Question: I've found some answers related to this topic, but nothing works for me. I've tried 'setPreferredMaxLayoutWidth:', setting number of lines to 0, setting height constraint
to XYZ, or equal or greater than XYZ... and all that in many different combinations. What could be possibly wrong? Any ideas?

Selected label is the one that needs to change the height based on content. Label below it, and possible other elements below should move down if the label has content that doesn't fit in 1 line. There are no constraint problems reported by IB.
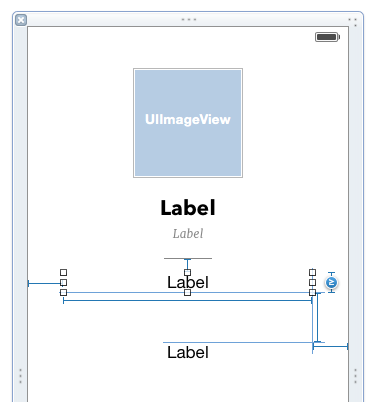
Answer: Here's how I've just successfully done it:
1. I set numberOfLines on the label to 0, so it will grow and shrink as necessary.
2. I gave the label >= 0 left and right leading/trailing space constraints to the container margins, so it can grow to a maximum width.
3. I did not put any height constraint on the label. The height will therefore be determined by the content.
4. I made sure that no vertical constraints on anything below the label were limiting its downward growth.
In particular, bear in mind that if you set a constraint from anything to the bottom of the screen, you'll need to make sure that its priority (or the priority of another vertical constraint in the chain from the label to the bottom) is set to a lower priority than the vertical <URL> of the label. This will make sure that the growth of the label's content can overcome the other vertical constraints.